Question: I'm currently working on a project, i started researching and made it in mysql with Xampp but right now I would like to change it to mssql, i got the connection string working but datatables is showing error.
This is the code (works fine with mysql):
'''
<?php
include('db.php');
include('function.php');
$query = '';
$output = array();
$query .= "SELECT * FROM item ";
$statement = $connection->prepare($query);
$statement->execute();
$result = $statement->fetchAll();
$data = array();
$filtered_rows = $statement->rowCount();
foreach($result as $row)
{
$sub_array = array();
$sub_array[] = $row["id"];
$sub_array[] = $row["item_id"];
$sub_array[] = $row["item_name"];
$sub_array[] = $row["brand"];
$sub_array[] = $row["description"];
$sub_array[] = $row["category"];
$sub_array[] = $row["serial_no"];
$sub_array[] = $row["consumable"];
$sub_array[] = $row["d_date"];
$sub_array[] = $row["rs_no"];
$sub_array[] = $row["rr_no"];
$sub_array[] = $row["po_no"];
$sub_array[] = $row["tag_no"];
$sub_array[] = $row["transcode"];
$sub_array[] = $row["supplier"];
$sub_array[] = $row["d_added"];
$sub_array[] = $row["p_account"];
$sub_array[] = $row["c_account"];
$sub_array[] = $row["status"];
$sub_array[] = $row["con"];
$sub_array[] = $row["location"];
$data[] = $sub_array;
}
$output = array(
"draw" => intval($_POST["draw"]),
"recordsTotal" => $filtered_rows,
"recordsFiltered" => get_total_all_records(),
"data" => $data
);
echo json_encode($output);
?>
'''
this is the code for function.php:
'''
<?php
function get_total_all_records()
{
include('db.php');
$statement = $connection->prepare("SELECT * FROM item");
$statement->execute();
$result = $statement->fetchAll();
return $statement->rowCount();
}
?>
'''
and for the db.php:
'''
$connection = new PDO( "sqlsrv:Server=sqlserver;Database=testdb", "username","password");
'''
when the table loads it shows an invalid json response:

This is the error the debugger captured:
> Fatal error: Uncaught PDOException: SQLSTATE[08001]: [Microsoft][ODBC
Driver 13 for SQL Server]TCP Provider: No connection could be made
because the target machine actively refused it. in
C:\xampp\htdocs\material\upload\start1\examples\db.php:3 Stack trace:
#0 C:\xampp\htdocs\material\upload\start1\examples\db.php(3): PDO->__construct('sqlsrv:Server=d...', '', '') #1
C:\xampp\htdocs\material\upload\start1\examples\fetch.php(2):
include('C:\xampp\htdocs...') #2 {main} thrown in
C:\xampp\htdocs\material\upload\start1\examples\db.php on line 3.
I am using the right credentials also.
-----Update 2------
I have managed to run it locally, might be something in the remote server blocking the connection.
now i am trying to make it work with datatables search with this line of codes which works with PDO mysql.
'''
if(isset($_POST["search"]["value"]))
{
$query .= 'WHERE item_id LIKE "%'.$_POST["search"]["value"].'%"';
$query .= 'OR item_name LIKE "%'.$_POST["search"]["value"].'%"';
$query .= 'OR status LIKE "%'.$_POST["search"]["value"].'%"';
}
if(isset($_POST["order"]))
{
$query .= 'ORDER BY '.$_POST['order']['0']['column'].' '.$_POST['order'] ['0']['dir'].' ';
}
else
{
$query .= 'ORDER BY id DESC ';
}
if($_POST["length"] != 1)
{
$query .= 'LIMIT ' . $_POST['start'] . ', ' . $_POST['length'];
}
'''
-----Update 3------
Hi! I have manage to make it run, it was just due to qoutes.
here is the working code :
'''
if(isset($_POST["search"]["value"]))
{
$query .= " WHERE item_id LIKE '%".$_POST["search"]["value"]."%' ";
$query .= " OR item_name LIKE '%".$_POST["search"]["value"]."%' ";
$query .= " OR status LIKE '%".$_POST["search"]["value"]."%' ";
}
if(isset($_POST["order"]))
{
$query .= "ORDER BY '".$_POST['order']['0']['column']."' '".$_POST['order']['0']['dir']."' ";
}
else
{
$query .= "ORDER BY id DESC ";
}
'''
My remaining promblem now is for the LIMIT function. its not working even after changing the qoutes to suit mssql syntax. ty in advance.
'''
if($_POST["length"] != -1)
{
$query .= "LIMIT '" . $_POST['start'] . "', " . $_POST['length'];
}
'''
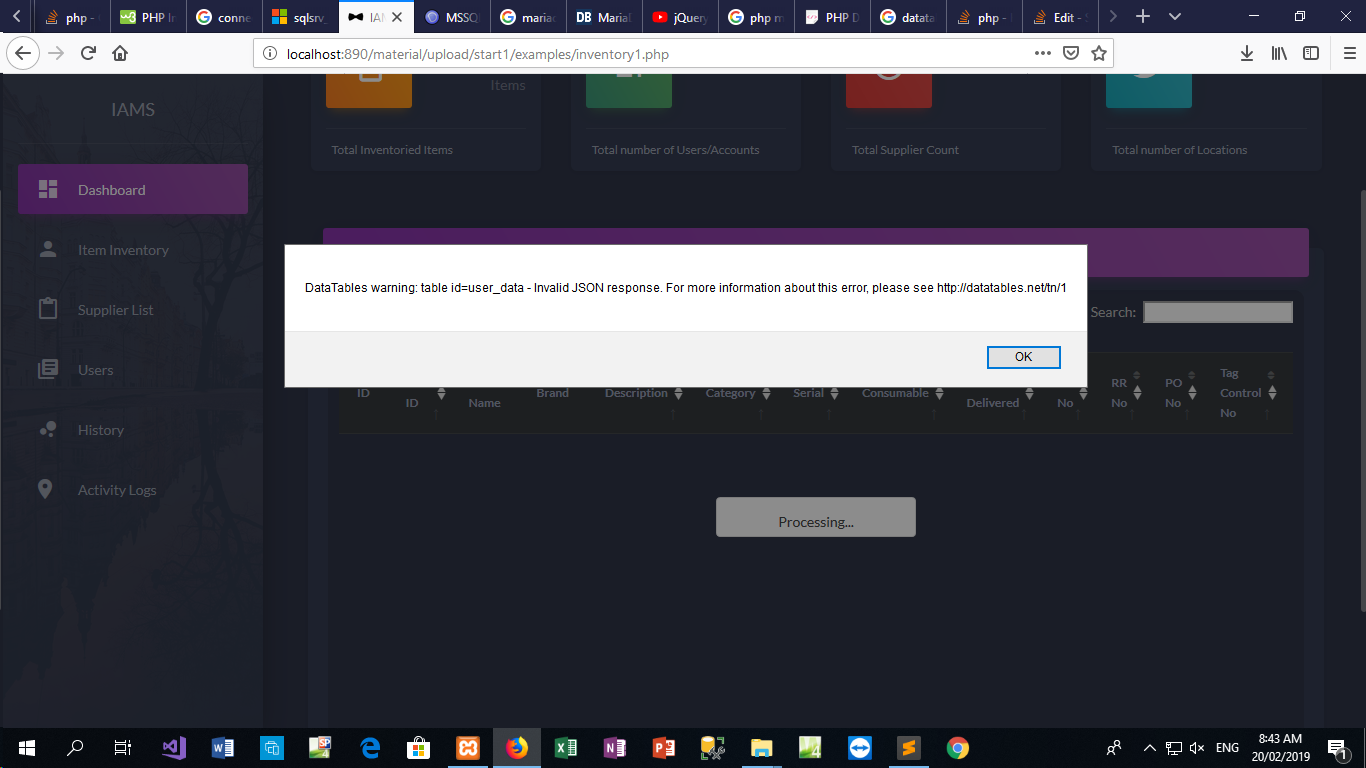
Answer: I think is missing "user_data" row in your json
But why you put array, inside array, inside array?
'''
$data = array();
foreach($result as $k => $row)
{
$data[$k] = $row;
}
$output = array(
"draw" => intval($_POST["draw"]),
"recordsTotal" => $filtered_rows,
"recordsFiltered" => get_total_all_records(),
"data" => $data
);
echo json_encode($output);
'''
if is not work, open inspector under network and check your json respond